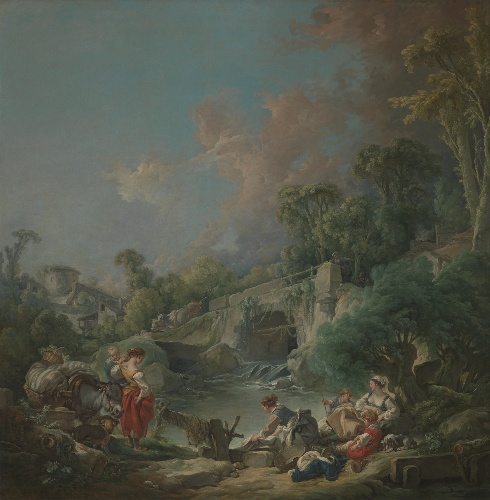
Title: Washerwomen
Artist: François Boucher
Artist bio: French, Paris 1703–1770 Paris
Date: 1768
Object type: Painting
Classification: Paintings
Medium: Oil on canvas
Dimensions: 95 x 93 in. (241.3 x 236.2 cm)
Department: European Paintings
Credit line: Gift of Julia A. Berwind, 1953
Accession year: 1953
Repository: Metropolitan Museum of Art, New York, NY
Tags: Bridges|Children|Women|Dogs|Working